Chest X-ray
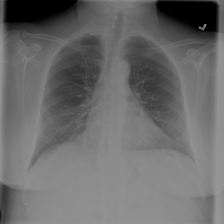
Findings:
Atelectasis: negative
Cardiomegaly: negative
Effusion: negative
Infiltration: negative
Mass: negative
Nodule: negative
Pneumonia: negative
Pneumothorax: negative
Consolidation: negative
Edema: negative
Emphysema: negative
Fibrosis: negative
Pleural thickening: positive
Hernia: negative